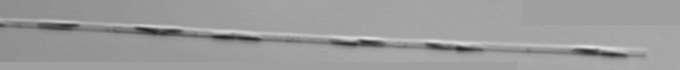
Label: Leptocylindrus